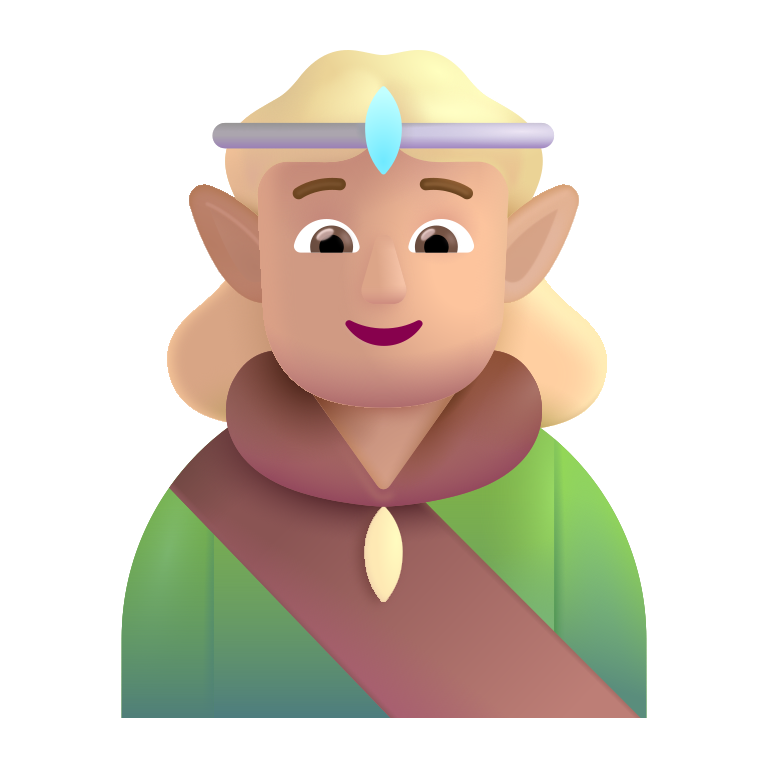
person elf color  light